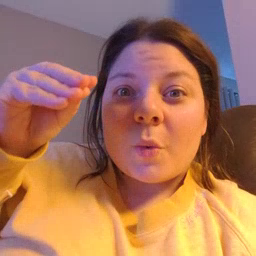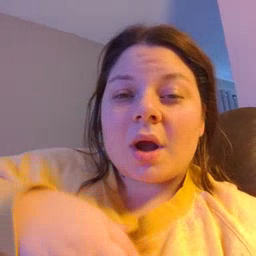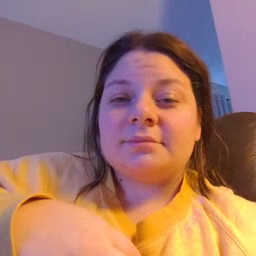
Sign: store